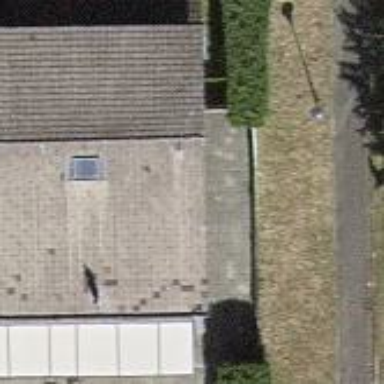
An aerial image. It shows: Detached building with gabled roof.